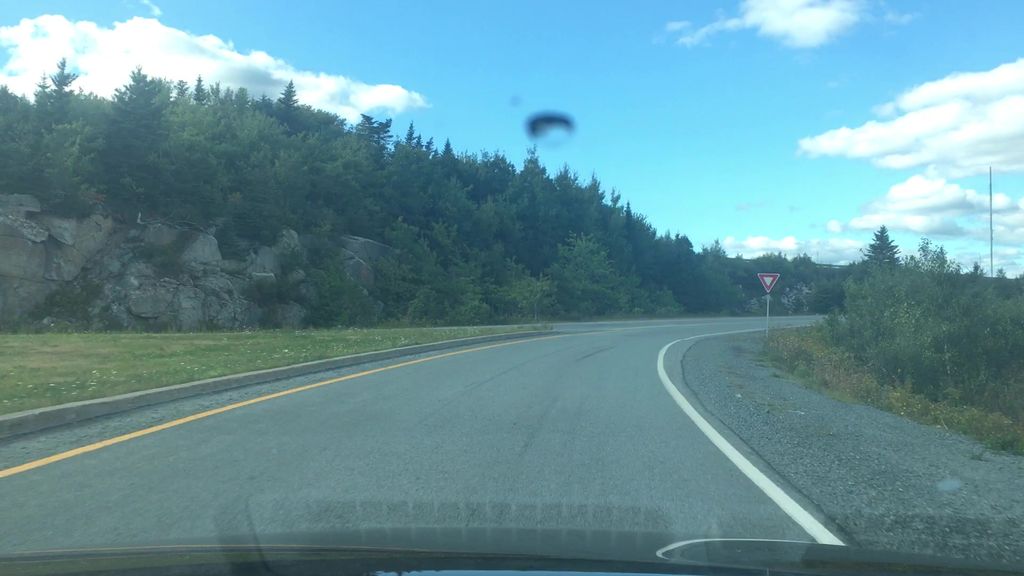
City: halifax